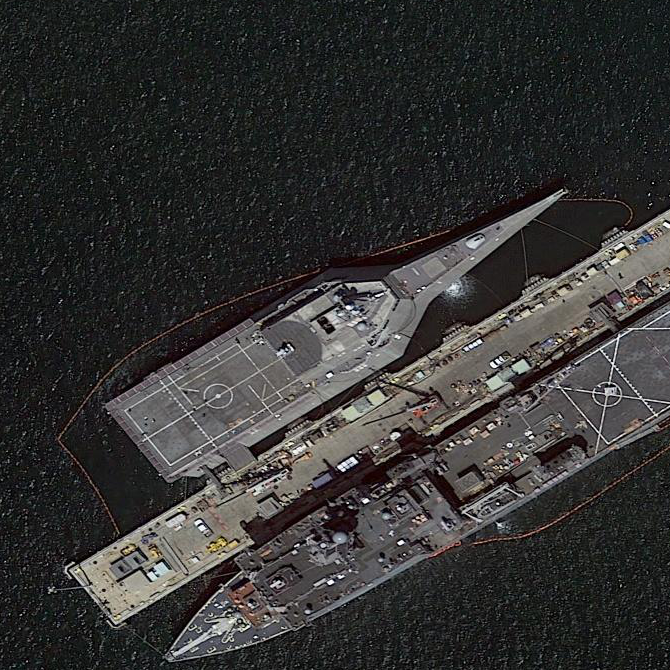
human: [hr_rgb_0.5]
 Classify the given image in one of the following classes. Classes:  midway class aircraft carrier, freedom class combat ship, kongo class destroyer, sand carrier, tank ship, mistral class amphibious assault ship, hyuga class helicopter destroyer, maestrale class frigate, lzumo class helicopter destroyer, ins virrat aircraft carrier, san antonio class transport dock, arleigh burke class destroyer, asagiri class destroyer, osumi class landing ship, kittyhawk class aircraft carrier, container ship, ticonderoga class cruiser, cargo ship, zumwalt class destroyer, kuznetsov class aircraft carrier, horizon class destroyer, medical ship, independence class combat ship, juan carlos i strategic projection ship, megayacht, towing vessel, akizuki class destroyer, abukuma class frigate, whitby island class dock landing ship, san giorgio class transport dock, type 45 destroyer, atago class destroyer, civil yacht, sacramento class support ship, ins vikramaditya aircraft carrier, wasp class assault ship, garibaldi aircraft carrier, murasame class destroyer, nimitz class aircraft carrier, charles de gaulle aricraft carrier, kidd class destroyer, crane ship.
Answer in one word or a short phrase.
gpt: Independence class combat ship